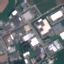
Land use / land cover: Industrial